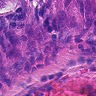
Metastatic tissue present: yes